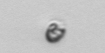
Label: Pyramimonas